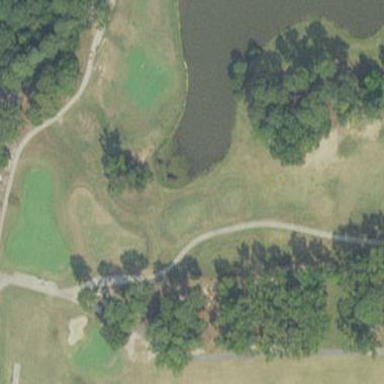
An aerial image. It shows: Water hazard in golf course. The hazard is natural water feature.